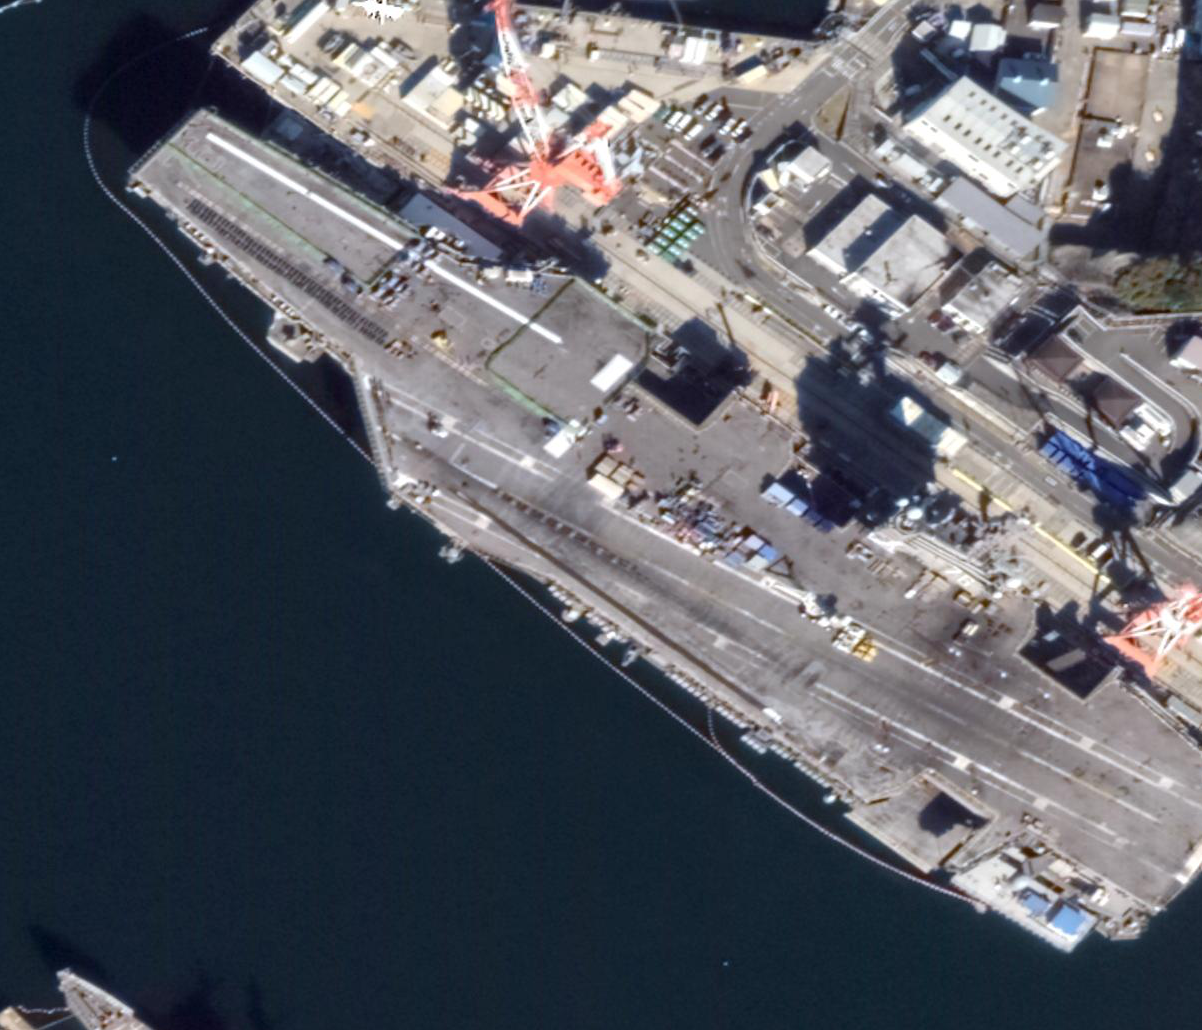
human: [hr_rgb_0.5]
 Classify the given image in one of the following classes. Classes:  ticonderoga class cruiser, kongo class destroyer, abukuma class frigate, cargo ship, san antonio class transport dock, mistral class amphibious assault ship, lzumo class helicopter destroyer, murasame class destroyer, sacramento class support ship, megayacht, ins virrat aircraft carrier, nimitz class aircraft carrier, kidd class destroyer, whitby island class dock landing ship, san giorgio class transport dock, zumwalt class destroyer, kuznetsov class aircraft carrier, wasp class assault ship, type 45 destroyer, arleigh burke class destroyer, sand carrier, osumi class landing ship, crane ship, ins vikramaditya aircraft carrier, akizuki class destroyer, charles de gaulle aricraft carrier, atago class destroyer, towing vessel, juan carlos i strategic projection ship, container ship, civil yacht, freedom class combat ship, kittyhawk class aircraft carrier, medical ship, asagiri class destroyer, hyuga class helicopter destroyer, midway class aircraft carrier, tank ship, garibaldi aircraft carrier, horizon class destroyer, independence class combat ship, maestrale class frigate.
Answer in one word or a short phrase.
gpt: Nimitz class aircraft carrier